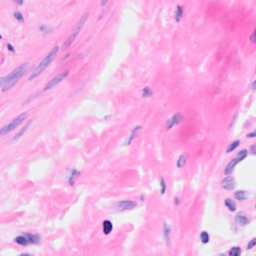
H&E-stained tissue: Breast